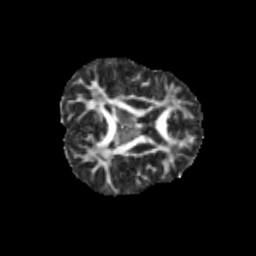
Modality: FA
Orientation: axial
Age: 10
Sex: female
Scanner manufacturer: siemens
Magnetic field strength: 3 T
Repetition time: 3.8 s
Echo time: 0.07 s